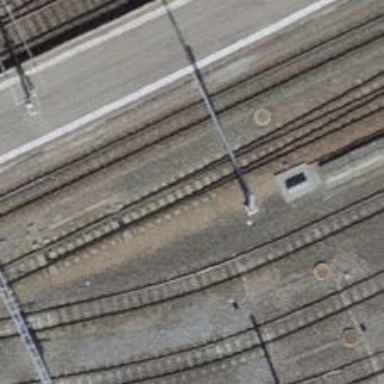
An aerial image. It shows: Narrow-gauge railway with single track. The railway is electrified with contact line.